Aerial crown-view tile of a tropical tree (Barro Colorado Island, Panama), acquired 20250414:
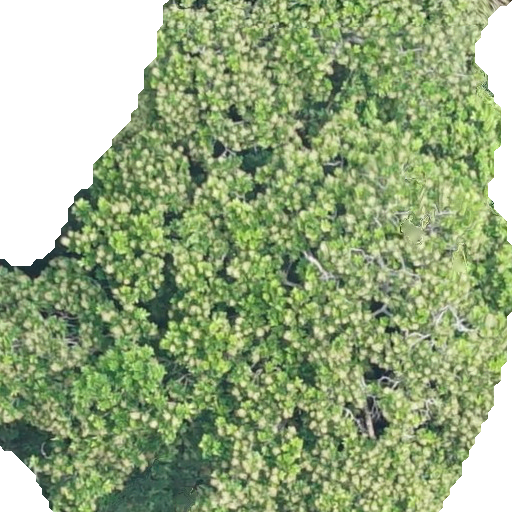
Species: Anacardium excelsum
GBIF accepted scientific name: Anacardium excelsum
Crown area: 443.509 m²